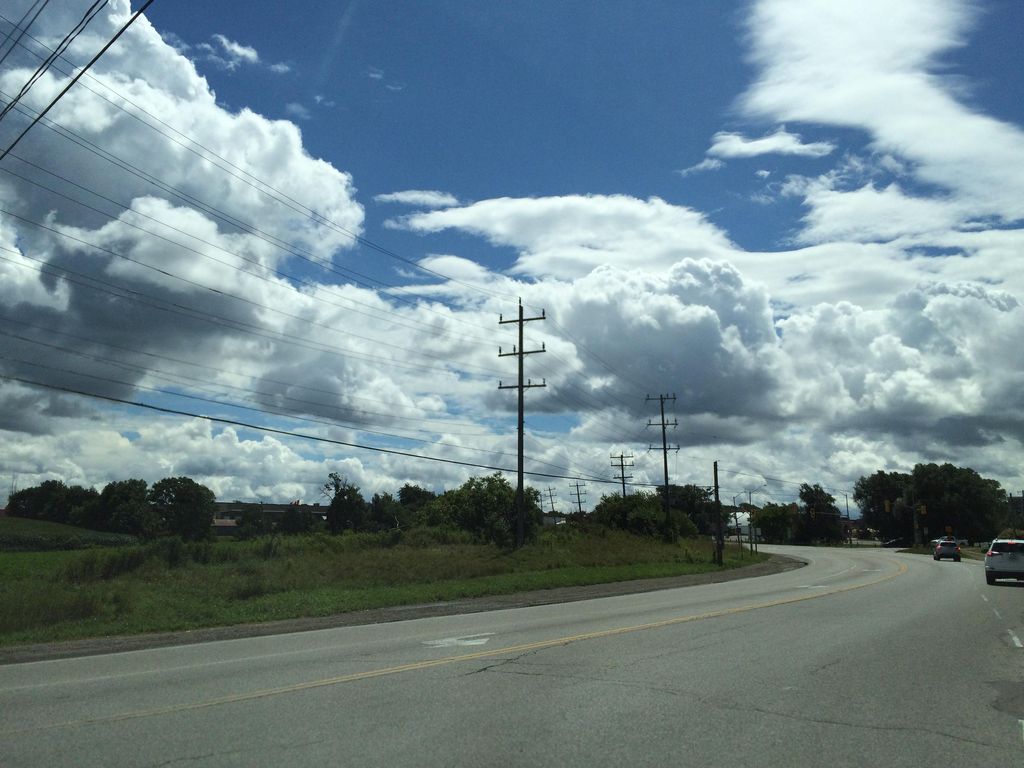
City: kitchener-waterloo